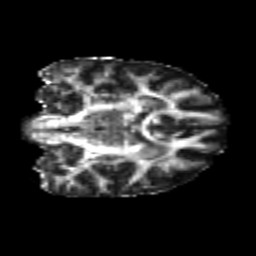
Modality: FA
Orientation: coronal
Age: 21
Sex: female
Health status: healthy
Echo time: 0.074 s